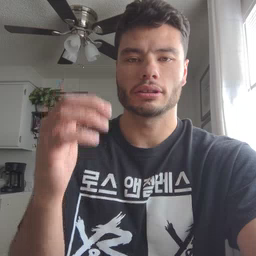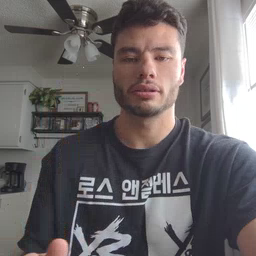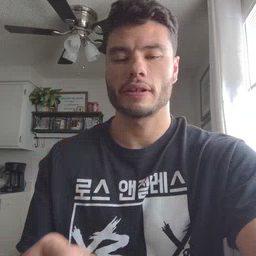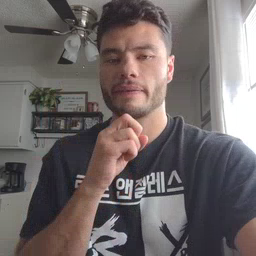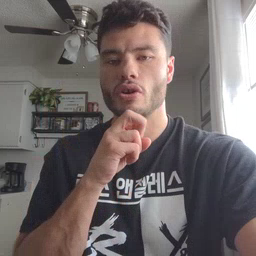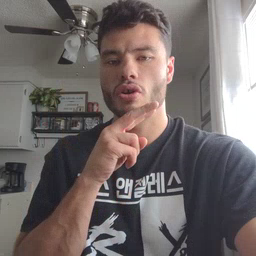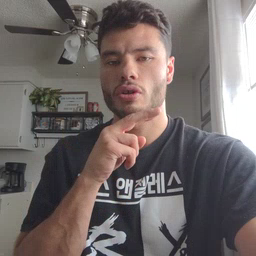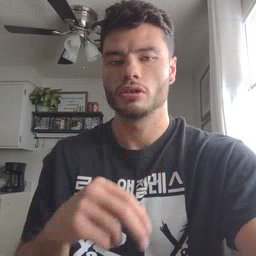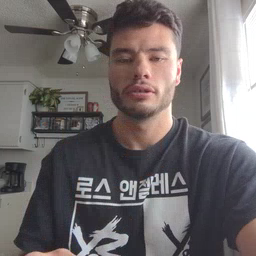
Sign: frog